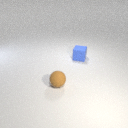
small blue rubber cube to the right of small brown rubber sphere